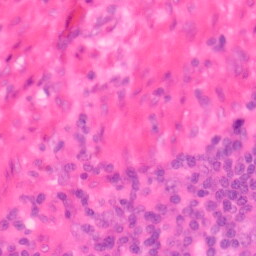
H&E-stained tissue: Colon